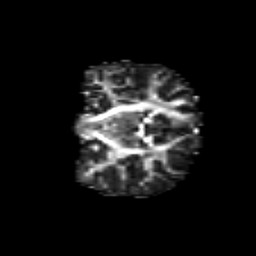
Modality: FA
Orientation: coronal
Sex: male
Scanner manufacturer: siemens
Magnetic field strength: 3 T
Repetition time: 5 s
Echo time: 0.071 s